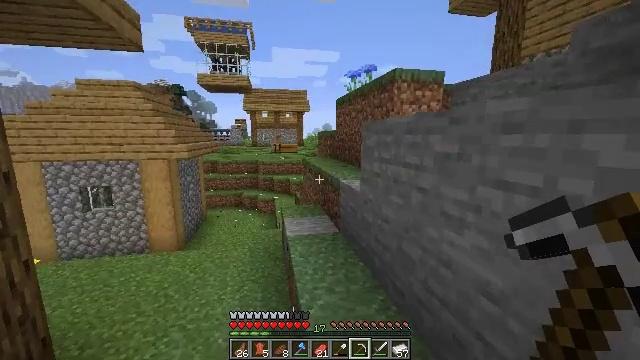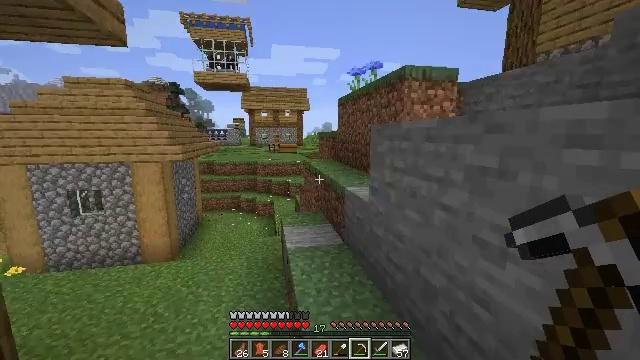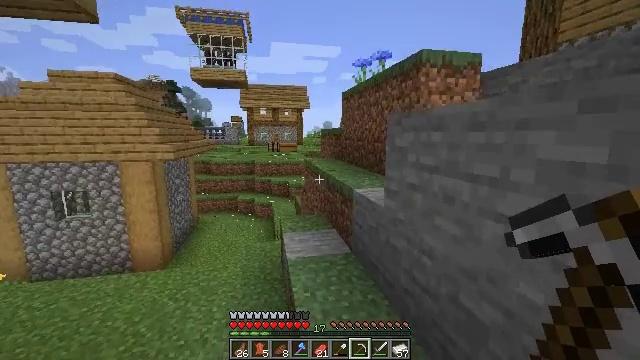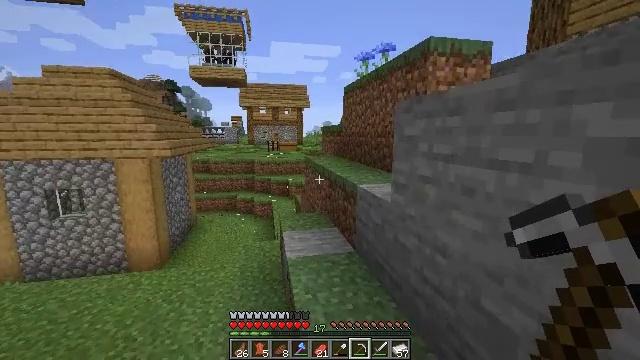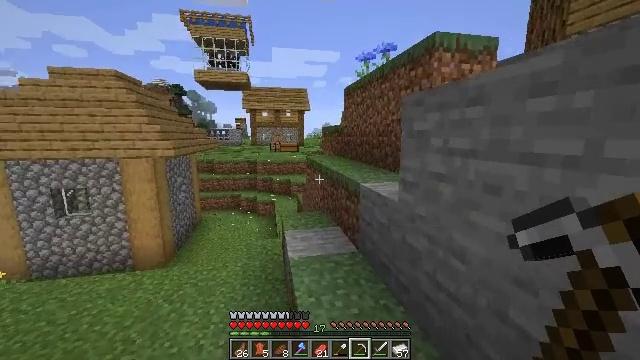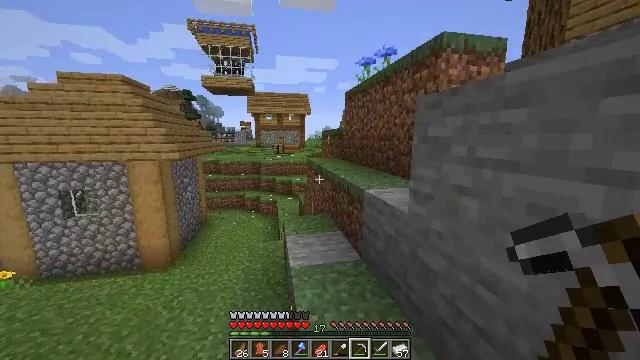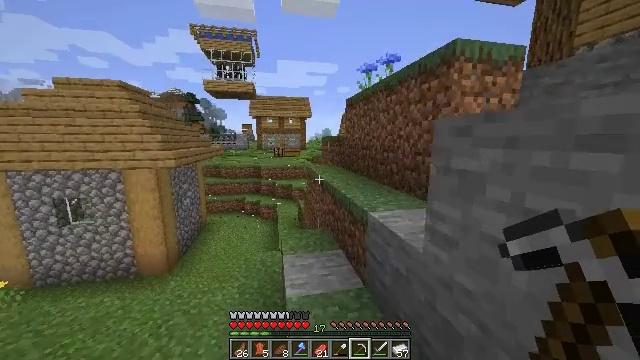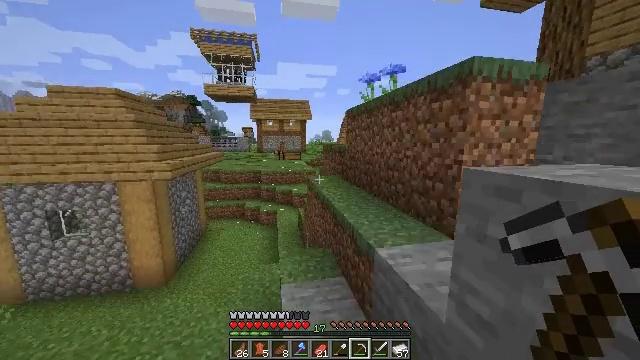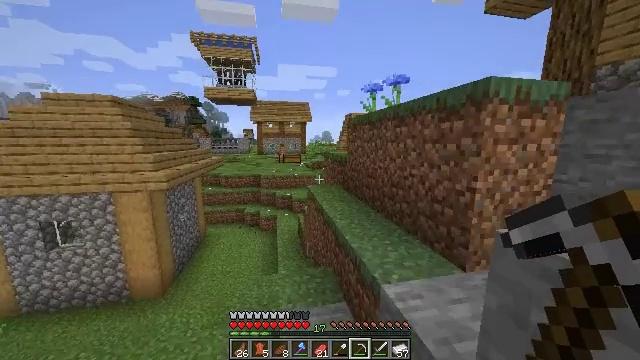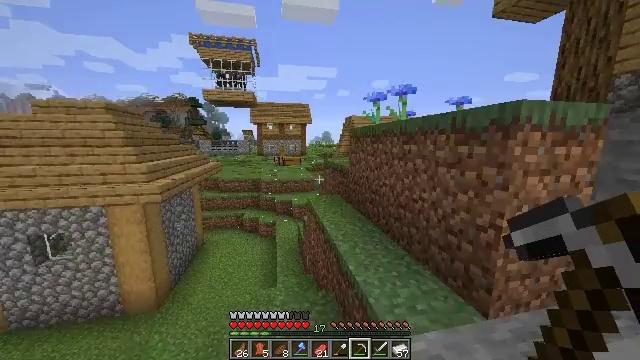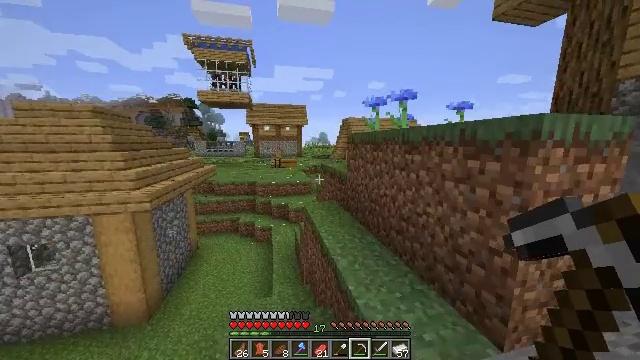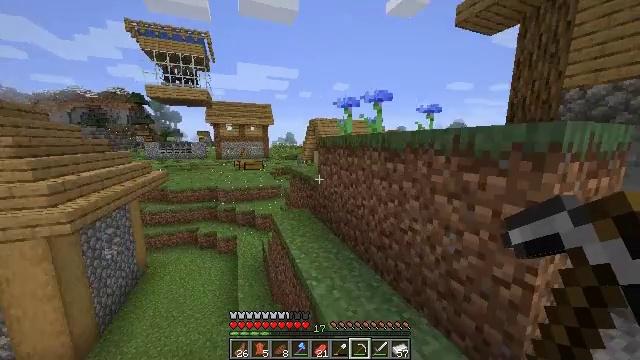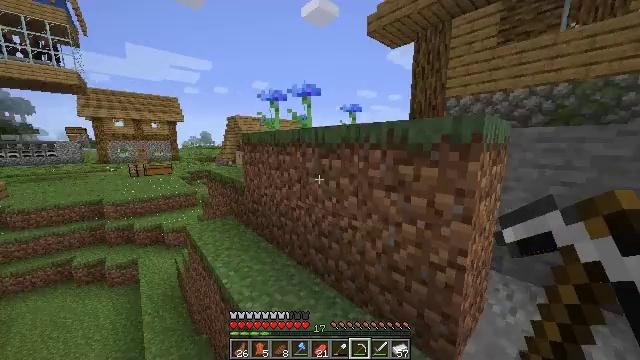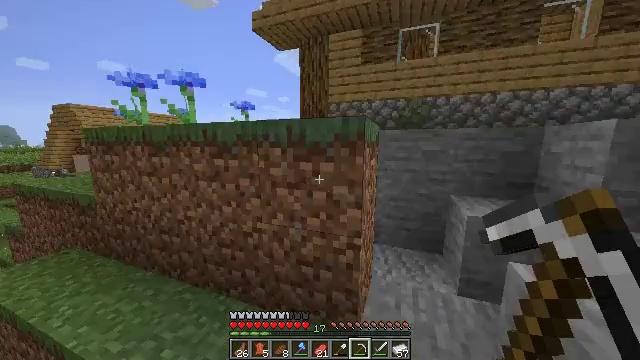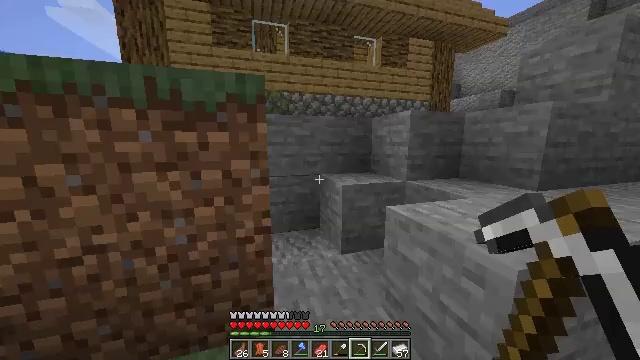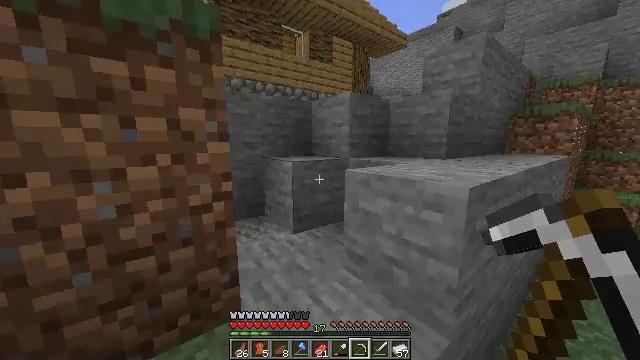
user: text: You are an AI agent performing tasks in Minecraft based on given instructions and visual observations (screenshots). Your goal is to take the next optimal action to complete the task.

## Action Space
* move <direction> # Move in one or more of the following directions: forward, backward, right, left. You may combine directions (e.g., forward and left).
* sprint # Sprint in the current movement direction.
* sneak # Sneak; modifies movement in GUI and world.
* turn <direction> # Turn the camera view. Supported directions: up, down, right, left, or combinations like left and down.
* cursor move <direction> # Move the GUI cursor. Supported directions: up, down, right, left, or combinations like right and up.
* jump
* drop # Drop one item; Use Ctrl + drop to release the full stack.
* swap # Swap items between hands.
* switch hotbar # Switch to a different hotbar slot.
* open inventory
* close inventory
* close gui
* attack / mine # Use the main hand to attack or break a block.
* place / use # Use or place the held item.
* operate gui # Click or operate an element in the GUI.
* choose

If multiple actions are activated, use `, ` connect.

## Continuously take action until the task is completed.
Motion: motion action
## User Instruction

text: Harvest a pumpkin from the field.
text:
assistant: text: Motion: move forward, jump
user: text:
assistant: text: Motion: move forward, sprint, jump
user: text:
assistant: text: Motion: move forward, sprint, jump
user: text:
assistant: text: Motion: move forward, sprint, jump
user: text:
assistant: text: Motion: move forward, sprint, jump
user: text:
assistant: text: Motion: move forward, sprint, jump
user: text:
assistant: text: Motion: move forward, jump
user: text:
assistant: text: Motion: move forward, jump
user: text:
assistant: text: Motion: move forward, jump
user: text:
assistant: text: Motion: move forward, jump
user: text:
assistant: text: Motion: move forward, turn right, jump
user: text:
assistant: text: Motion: move forward, turn right, jump
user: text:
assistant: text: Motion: move forward, turn right, jump
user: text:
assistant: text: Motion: move forward, sprint, turn right, jump
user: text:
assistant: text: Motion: move forward, sprint, turn right, jump
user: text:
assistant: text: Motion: move forward, sprint, turn right, jump
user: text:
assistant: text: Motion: move forward, sprint, turn right, jump
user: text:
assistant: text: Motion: move forward, sprint, turn right, jump
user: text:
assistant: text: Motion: move forward, turn right, jump
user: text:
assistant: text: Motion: move forward, jump
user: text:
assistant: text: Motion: move forward, jump
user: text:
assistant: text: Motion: move forward, jump
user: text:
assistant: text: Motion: move forward, jump
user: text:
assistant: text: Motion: move forward, sprint, jump
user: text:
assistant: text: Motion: move forward, sprint, turn left, jump
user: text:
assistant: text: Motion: move forward, sprint, turn left, jump
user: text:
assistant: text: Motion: move forward, sprint, turn left, jump
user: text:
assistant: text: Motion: move forward, sprint, jump
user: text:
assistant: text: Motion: move forward, jump
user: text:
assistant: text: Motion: move forward, turn right, jump